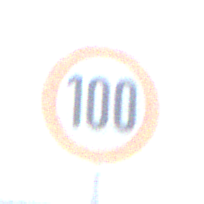
Verkehrszeichen: Geschwindigkeit100
Umgebung: Outdoor, Suburban
Tageszeit: Midday
Wetter: PartlyCloudy
Licht: Natural
Jahreszeit: NotSpecified
Kontrast: HighContrast